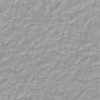
Label: not_dusty